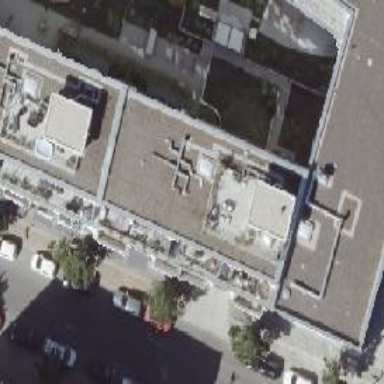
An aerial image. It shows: Apartment building with flat roof.